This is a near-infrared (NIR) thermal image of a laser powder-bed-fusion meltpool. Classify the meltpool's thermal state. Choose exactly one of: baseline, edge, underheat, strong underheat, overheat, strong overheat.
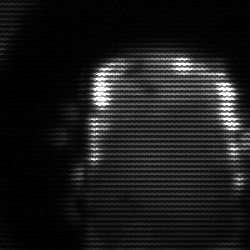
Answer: baseline